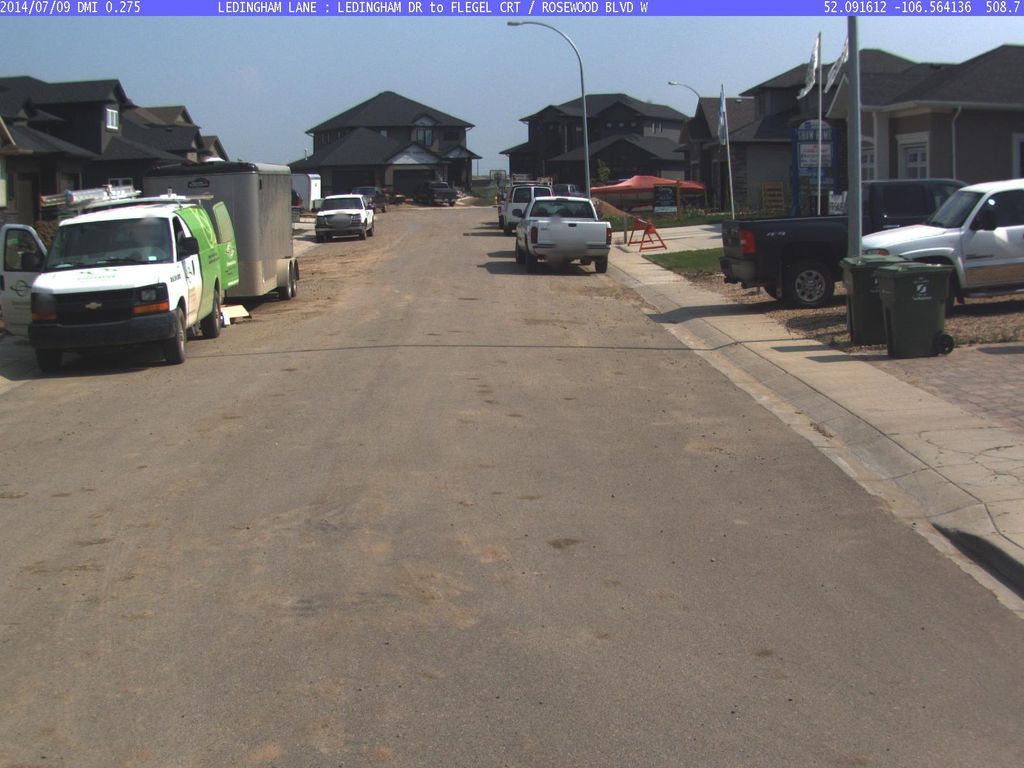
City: saskatoon